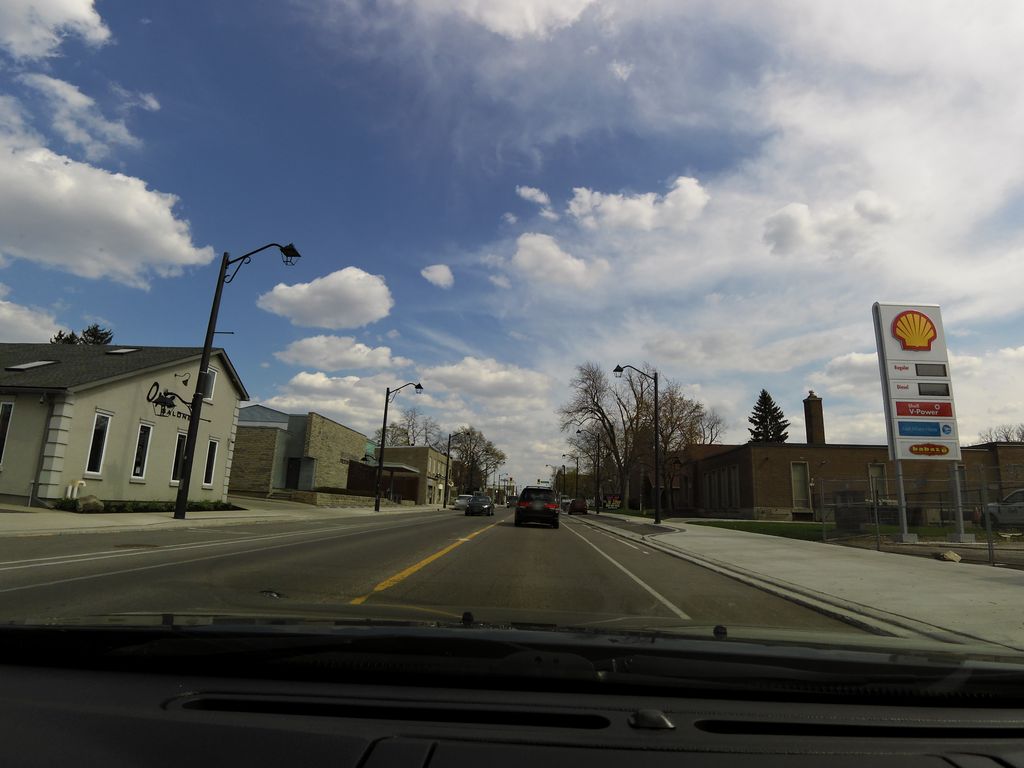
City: kitchener-waterloo